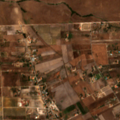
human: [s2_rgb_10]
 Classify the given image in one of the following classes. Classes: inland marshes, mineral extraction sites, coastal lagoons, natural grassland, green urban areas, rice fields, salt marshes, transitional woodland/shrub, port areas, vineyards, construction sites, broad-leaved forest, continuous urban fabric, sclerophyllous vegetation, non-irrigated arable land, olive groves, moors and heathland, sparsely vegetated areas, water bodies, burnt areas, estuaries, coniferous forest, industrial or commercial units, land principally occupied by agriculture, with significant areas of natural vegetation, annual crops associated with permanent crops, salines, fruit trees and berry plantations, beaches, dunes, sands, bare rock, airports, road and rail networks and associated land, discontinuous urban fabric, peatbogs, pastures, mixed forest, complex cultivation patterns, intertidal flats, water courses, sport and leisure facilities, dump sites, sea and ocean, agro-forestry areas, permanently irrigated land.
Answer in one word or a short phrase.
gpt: discontinuous urban fabric, vineyards, pastures, complex cultivation patterns